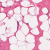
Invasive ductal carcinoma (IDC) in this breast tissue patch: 0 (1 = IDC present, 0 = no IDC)